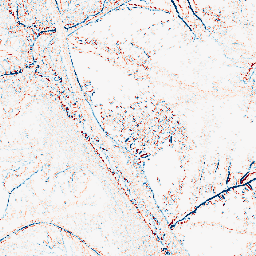
Category: edge_preserving
Decomposition family: median
Decomposition parameters: size: 3
Upsampling method: cubic_mitchell
Upsampling parameters: scale: 8
Upsampling scale: 8